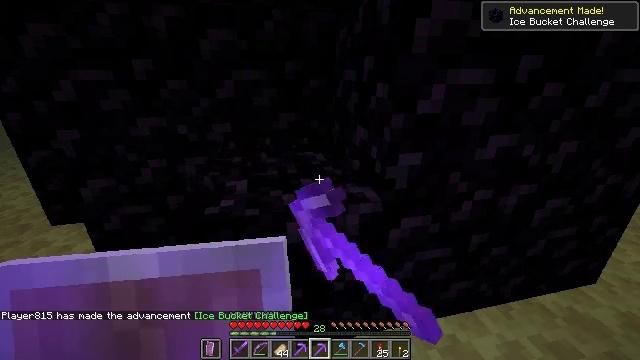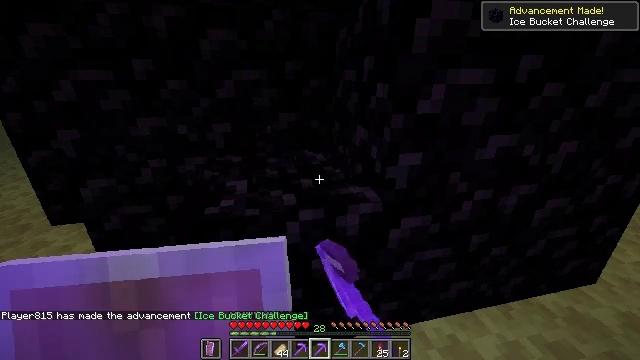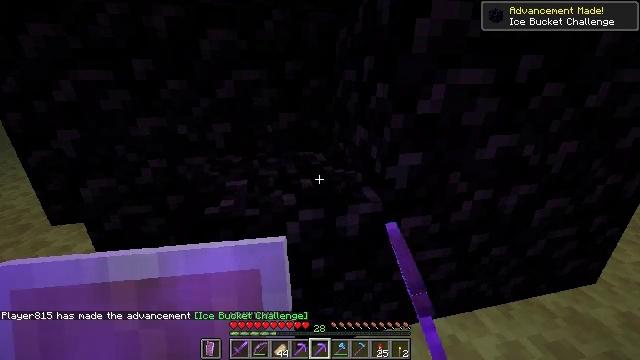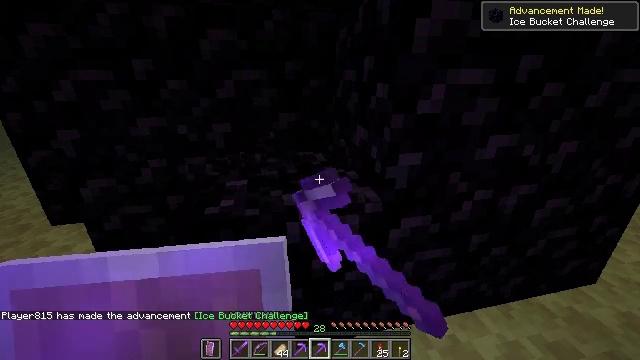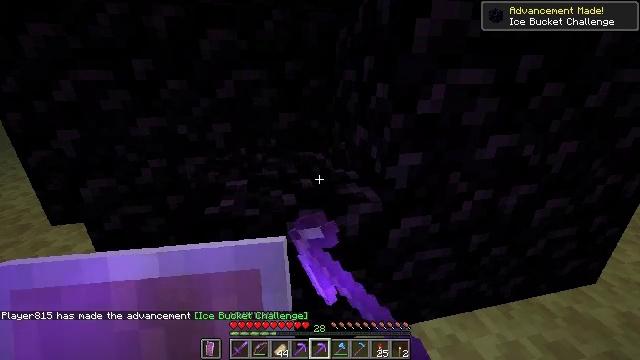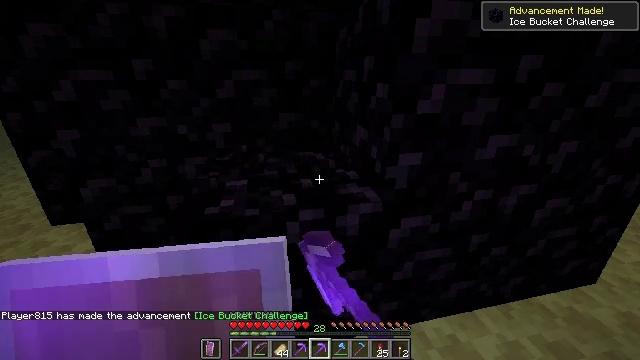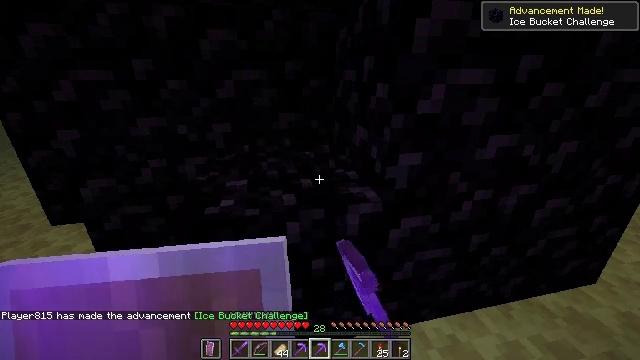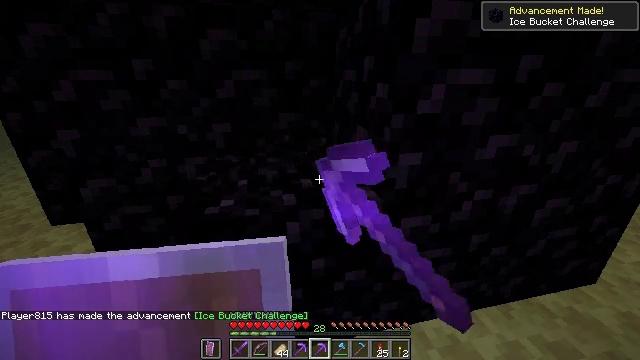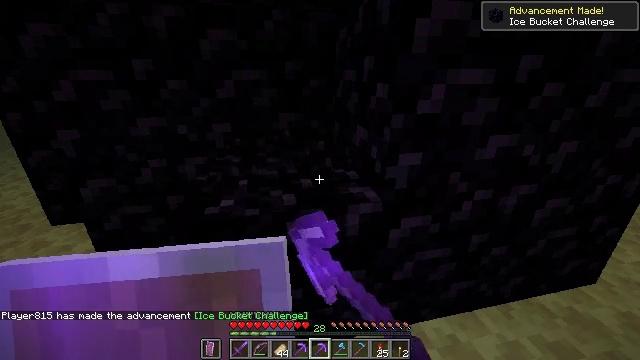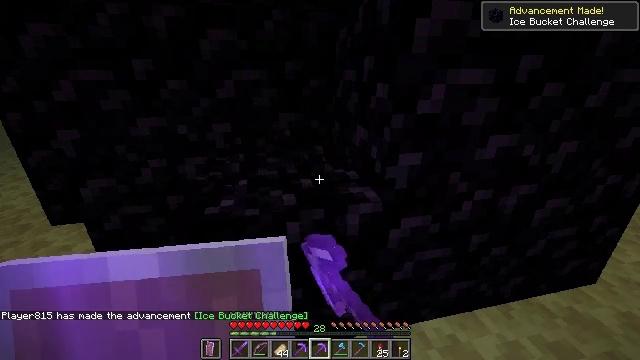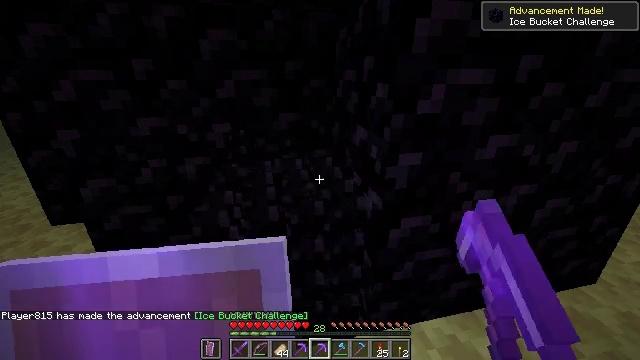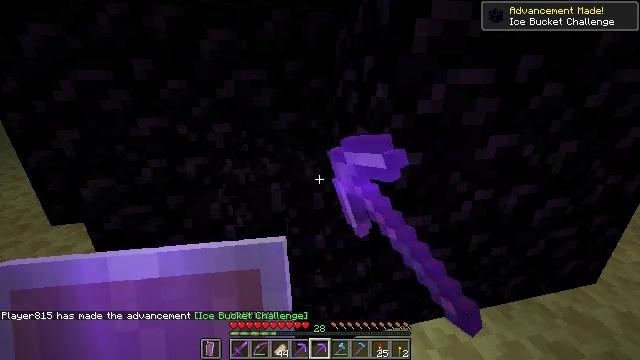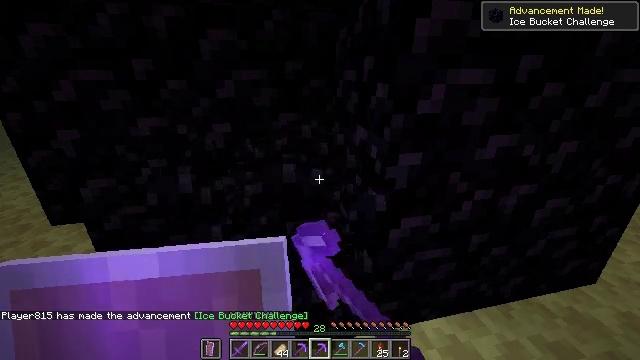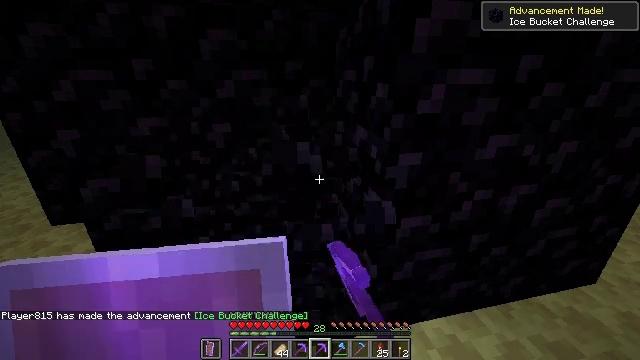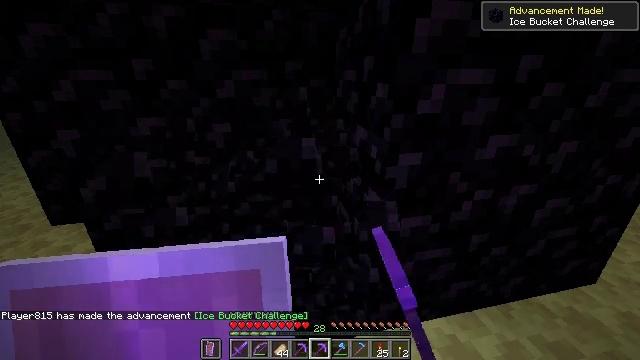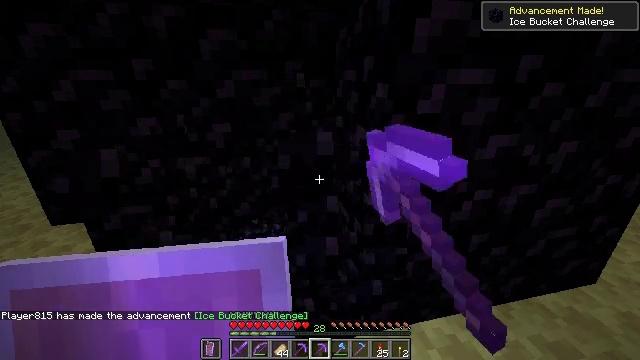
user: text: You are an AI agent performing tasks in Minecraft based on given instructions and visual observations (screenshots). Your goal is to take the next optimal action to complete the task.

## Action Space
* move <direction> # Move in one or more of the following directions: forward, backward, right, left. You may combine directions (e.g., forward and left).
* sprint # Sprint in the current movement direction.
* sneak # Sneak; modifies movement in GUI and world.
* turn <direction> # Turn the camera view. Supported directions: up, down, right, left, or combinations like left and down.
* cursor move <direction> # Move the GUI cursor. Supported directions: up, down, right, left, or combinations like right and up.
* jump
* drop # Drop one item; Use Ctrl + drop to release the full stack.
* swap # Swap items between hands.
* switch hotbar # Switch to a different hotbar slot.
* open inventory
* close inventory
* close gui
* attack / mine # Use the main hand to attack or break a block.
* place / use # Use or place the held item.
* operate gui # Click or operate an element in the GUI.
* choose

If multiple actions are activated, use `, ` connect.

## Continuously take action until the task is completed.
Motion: motion action
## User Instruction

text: Collect obsidian for crafting.
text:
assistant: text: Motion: attack / mine
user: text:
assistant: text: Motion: attack / mine
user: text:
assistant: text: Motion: attack / mine
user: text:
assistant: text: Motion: attack / mine
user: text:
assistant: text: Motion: attack / mine
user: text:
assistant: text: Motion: attack / mine
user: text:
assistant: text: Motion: attack / mine
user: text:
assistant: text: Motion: attack / mine
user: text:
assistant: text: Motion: attack / mine
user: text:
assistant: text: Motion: attack / mine
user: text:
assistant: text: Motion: attack / mine
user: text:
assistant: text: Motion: attack / mine
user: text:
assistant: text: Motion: attack / mine
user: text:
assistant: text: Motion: attack / mine
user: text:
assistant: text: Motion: attack / mine
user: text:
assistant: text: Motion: attack / mine
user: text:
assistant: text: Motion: attack / mine
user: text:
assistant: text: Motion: attack / mine
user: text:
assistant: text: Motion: attack / mine
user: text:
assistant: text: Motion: attack / mine
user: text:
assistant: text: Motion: turn left and up, attack / mine
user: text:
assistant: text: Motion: turn left and up, attack / mine
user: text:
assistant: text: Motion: attack / mine
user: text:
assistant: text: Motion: attack / mine
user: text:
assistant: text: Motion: attack / mine
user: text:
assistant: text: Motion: attack / mine
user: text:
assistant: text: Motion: attack / mine
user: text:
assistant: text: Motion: attack / mine
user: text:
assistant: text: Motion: attack / mine
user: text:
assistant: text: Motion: attack / mine